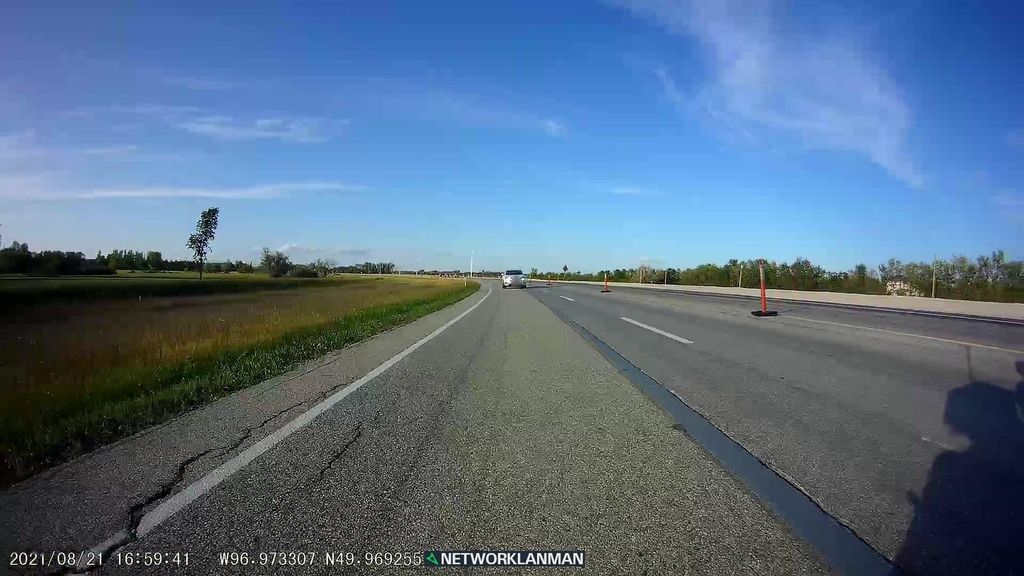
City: winnipeg